Current action and preconditions to check: trajectory_clear

Your task: For each precondition in the list above, predict whether it will hold at this action.

Consider the current scene as observed from the mobile robot's camera, and analyze the predicted future states of all dynamic agents (e.g., people, animals, vehicles, or any moving entities) within the NEXT SECOND.

IMPORTANT: Only answer "very likely" if you are absolutely certain—based on strong, clear evidence—that a dynamic agent will violate the precondition in the predicted future state. Do NOT answer "very likely" for unlikely, ambiguous, or low-probability risks.

Ask yourself for each precondition: Is there a high probability, with clear and convincing evidence, that the predicted future states of any dynamic agent will interfere with the predicted future state of the currently executing action within the NEXT SECOND, causing that precondition to fail?

Assess the risk level based on these predictions. Use "likely" or "very likely" if motions create a clear risk of interference.

Use "neutral" or "improbable" if agents are nearby but their predicted paths are clearly diverging or non-conflicting.

Failure Risk Categories: "very improbable", "improbable", "neutral", "likely", "very likely"

Answer Format: Output ONLY the probability_of_failure value from these categories: "very improbable", "improbable", "neutral", "likely", "very likely"

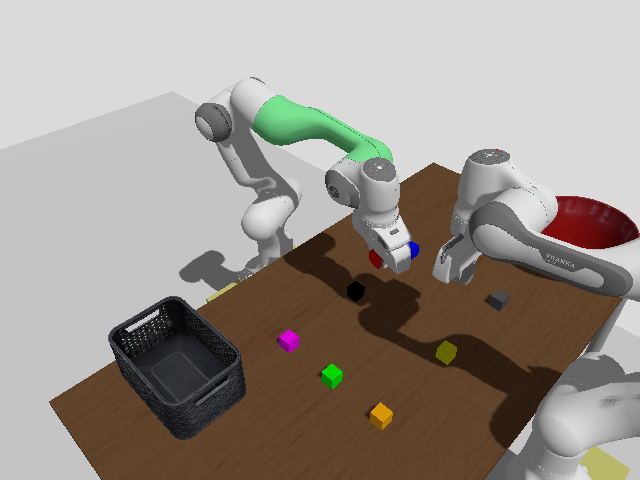

Answer: neutral